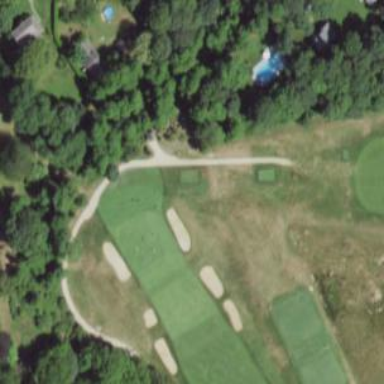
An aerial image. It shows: Path for both roads and golfers.